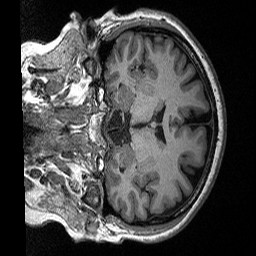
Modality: T1w
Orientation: coronal
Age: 46
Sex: female
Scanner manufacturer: siemens
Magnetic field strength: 3 T
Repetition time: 2.3 s
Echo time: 0.00298 s